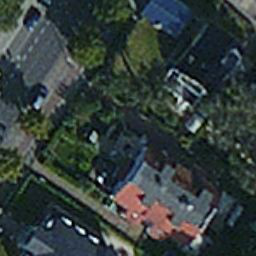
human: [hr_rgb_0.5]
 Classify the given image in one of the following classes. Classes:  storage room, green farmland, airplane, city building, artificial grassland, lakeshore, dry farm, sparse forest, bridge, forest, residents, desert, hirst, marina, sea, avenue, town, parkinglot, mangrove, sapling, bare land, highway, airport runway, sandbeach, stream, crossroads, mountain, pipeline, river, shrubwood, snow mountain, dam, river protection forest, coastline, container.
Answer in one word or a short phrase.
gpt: residents